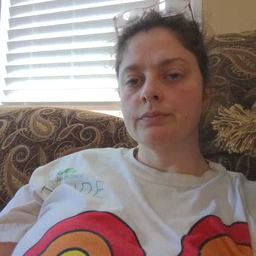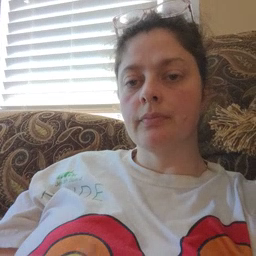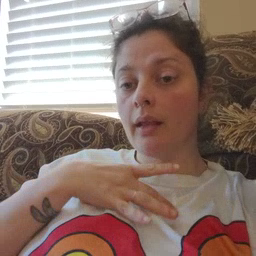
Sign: like